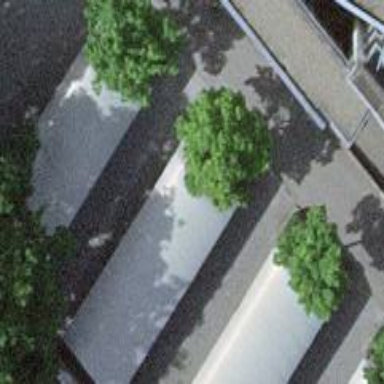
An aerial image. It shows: Bicycle parking area.